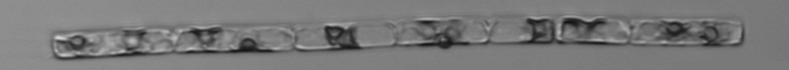
Label: Guinardia_delicatula